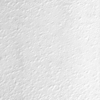
Label: not_dusty